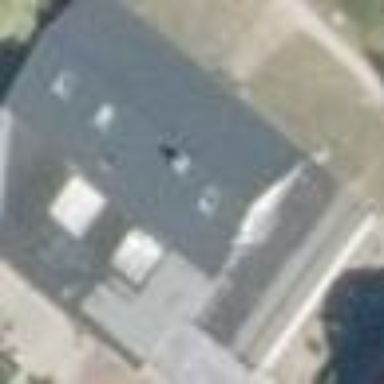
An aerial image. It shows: Simple and straightforward house.